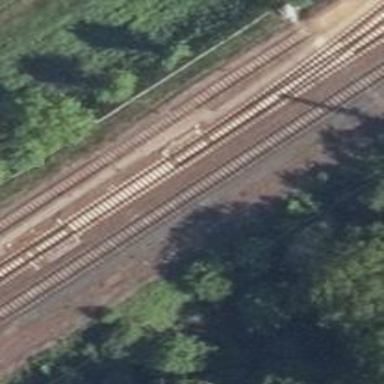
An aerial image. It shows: Railway switch with the turnout side on the left.